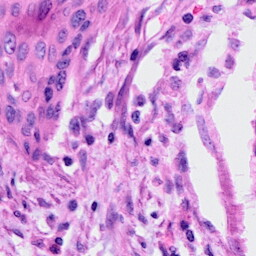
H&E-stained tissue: Cervix